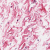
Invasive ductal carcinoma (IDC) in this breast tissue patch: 0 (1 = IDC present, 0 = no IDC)